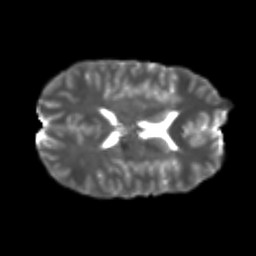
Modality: T2w
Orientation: axial
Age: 20
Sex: male
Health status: healthy
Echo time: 0.074 s